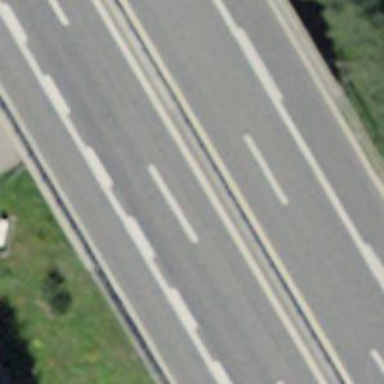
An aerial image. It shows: Asphalt motorway of trunk classification.